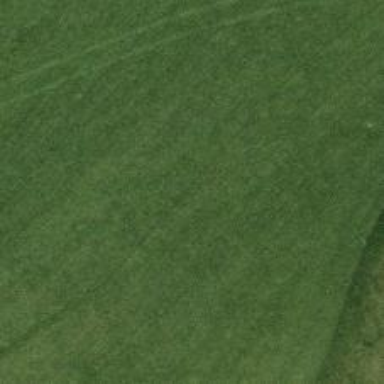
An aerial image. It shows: Golf hole.